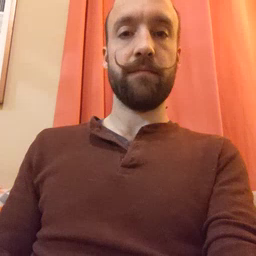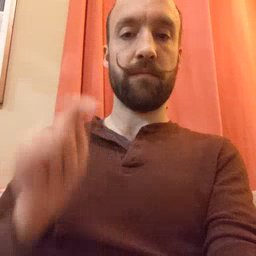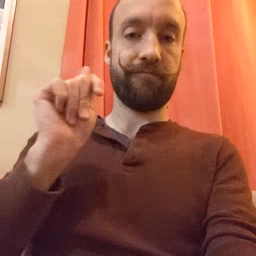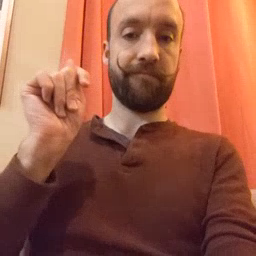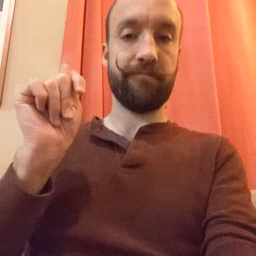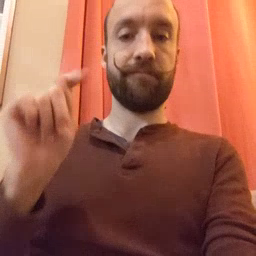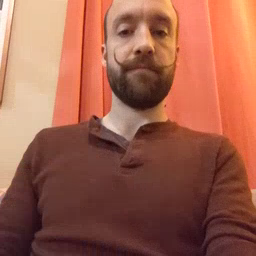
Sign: potty